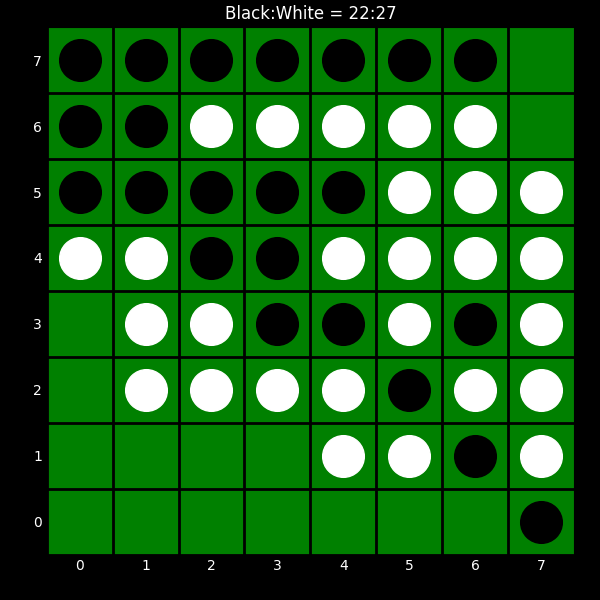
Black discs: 22
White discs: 27